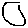
Label: circle